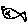
Label: fish